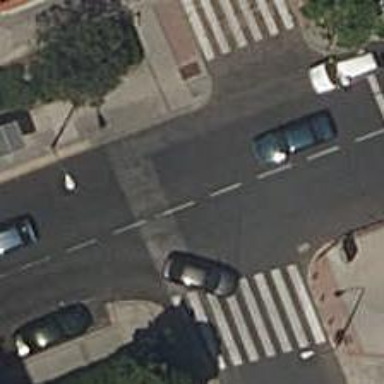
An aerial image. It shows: Road with traffic signals.